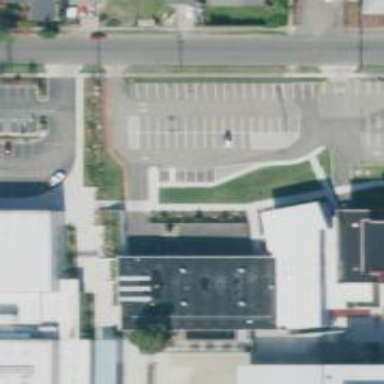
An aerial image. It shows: Parking space is available.